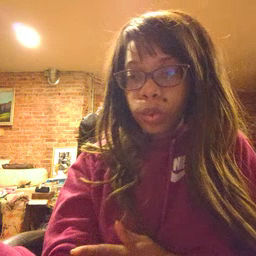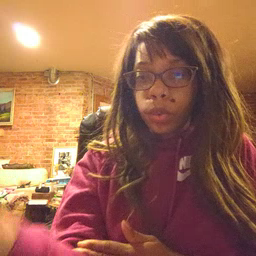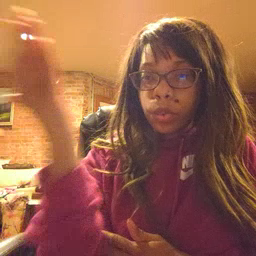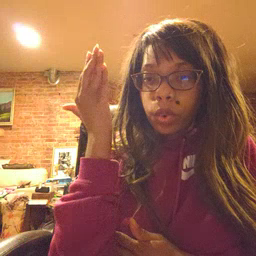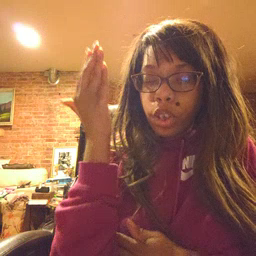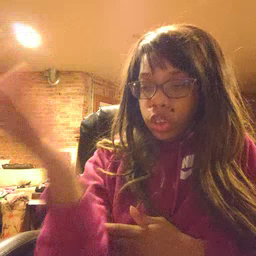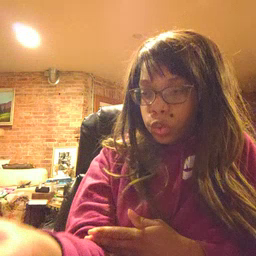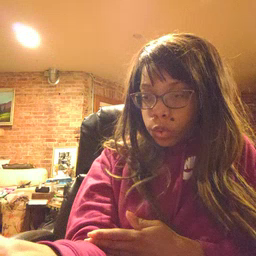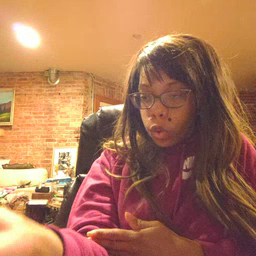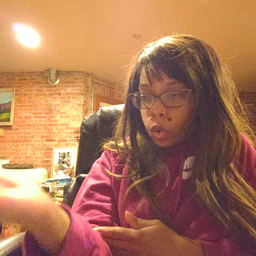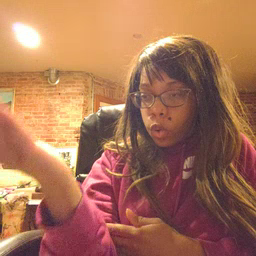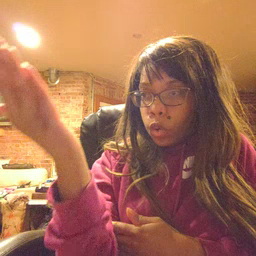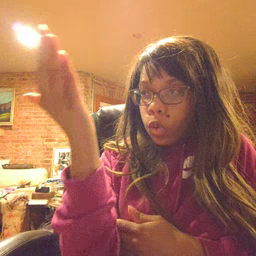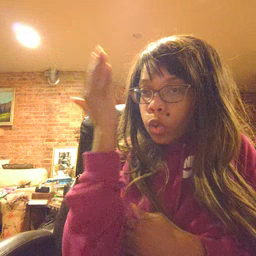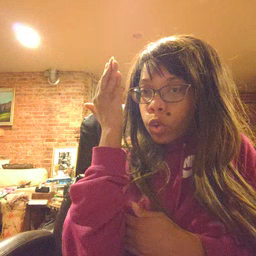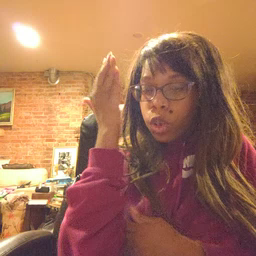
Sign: morning